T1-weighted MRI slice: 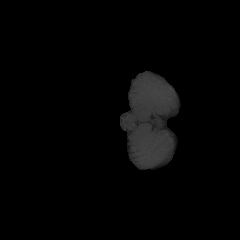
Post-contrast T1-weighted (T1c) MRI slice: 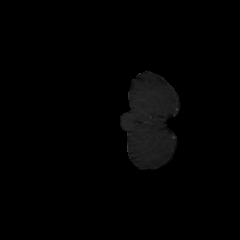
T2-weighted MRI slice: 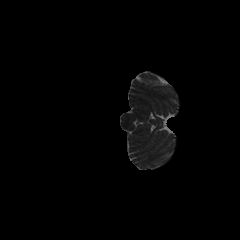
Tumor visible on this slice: no